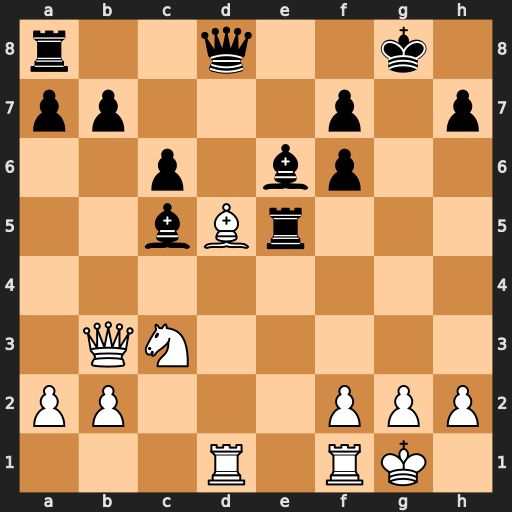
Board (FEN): r2q2k1/pp3p1p/2p1bp2/2bBr3/8/1QN5/PP3PPP/3R1RK1
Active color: w
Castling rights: -
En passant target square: -
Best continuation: Bxe6 Rxe6 Rxd8+